Field crop: maize
Growth stage: 1
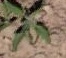
Species: atriplex